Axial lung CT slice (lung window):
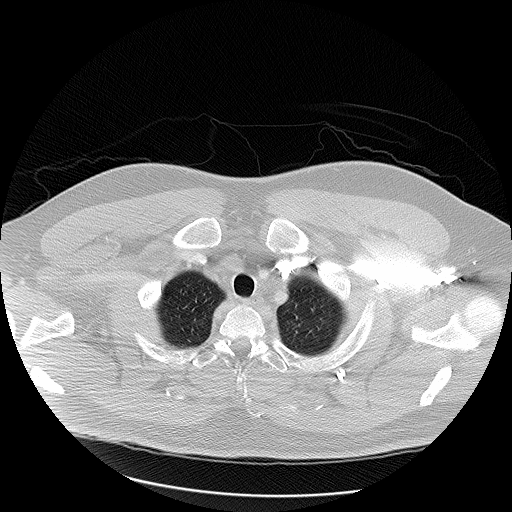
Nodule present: no